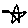
Label: star